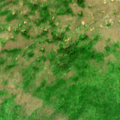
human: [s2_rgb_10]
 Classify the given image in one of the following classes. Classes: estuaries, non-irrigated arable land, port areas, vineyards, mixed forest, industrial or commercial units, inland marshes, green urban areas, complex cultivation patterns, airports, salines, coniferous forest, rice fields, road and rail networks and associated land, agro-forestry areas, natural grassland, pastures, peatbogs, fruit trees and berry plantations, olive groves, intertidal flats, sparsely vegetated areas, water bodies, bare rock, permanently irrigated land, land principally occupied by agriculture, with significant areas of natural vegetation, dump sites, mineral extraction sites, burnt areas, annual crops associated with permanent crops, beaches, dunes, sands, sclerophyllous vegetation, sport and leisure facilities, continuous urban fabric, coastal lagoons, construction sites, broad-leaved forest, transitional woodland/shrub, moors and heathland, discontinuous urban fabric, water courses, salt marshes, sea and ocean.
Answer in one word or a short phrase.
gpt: broad-leaved forest, natural grassland, transitional woodland/shrub